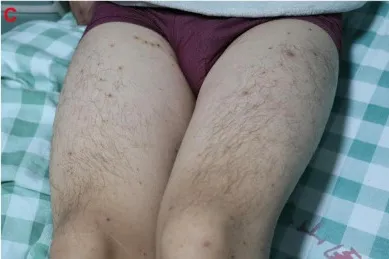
Classic pruritic vesicular rash on trunk.
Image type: medical_photograph (skin_photograph)